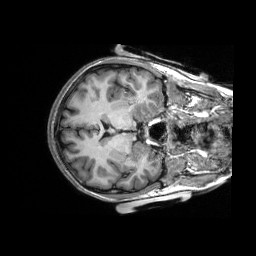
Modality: T1w
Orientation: axial